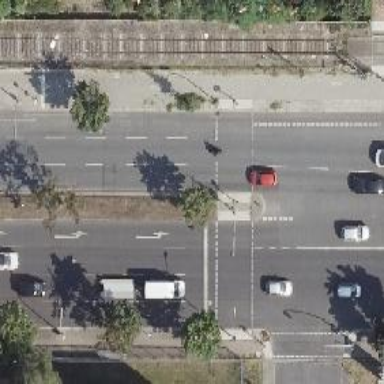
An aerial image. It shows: Crossing with traffic signals.